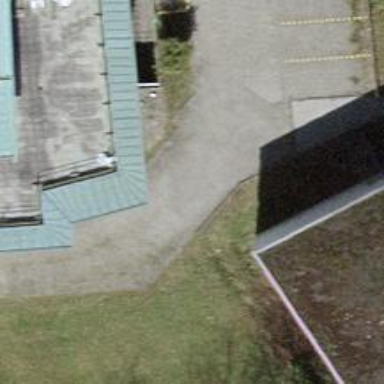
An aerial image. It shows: Path.